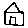
Label: house